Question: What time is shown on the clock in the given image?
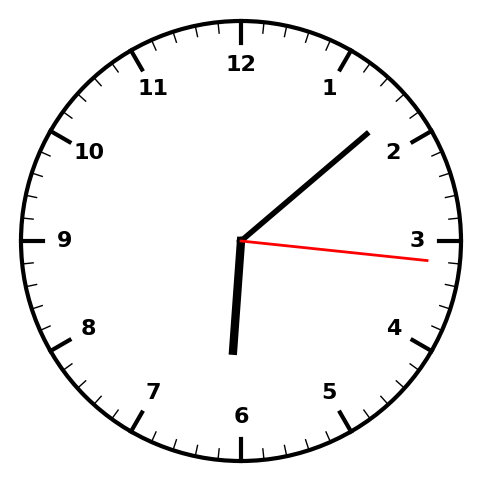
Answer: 06:08:16